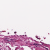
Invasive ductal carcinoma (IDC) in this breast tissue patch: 0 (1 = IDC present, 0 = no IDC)